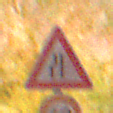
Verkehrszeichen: EinseitigVerengteFahrbahnLinks
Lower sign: Geschwindigkeit40
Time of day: Night
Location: Outdoor (Nature)
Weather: Clear
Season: NotSpecified
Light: Natural